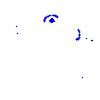
Particle: pion